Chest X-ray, AP view. Patient: 17 years old, sex F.
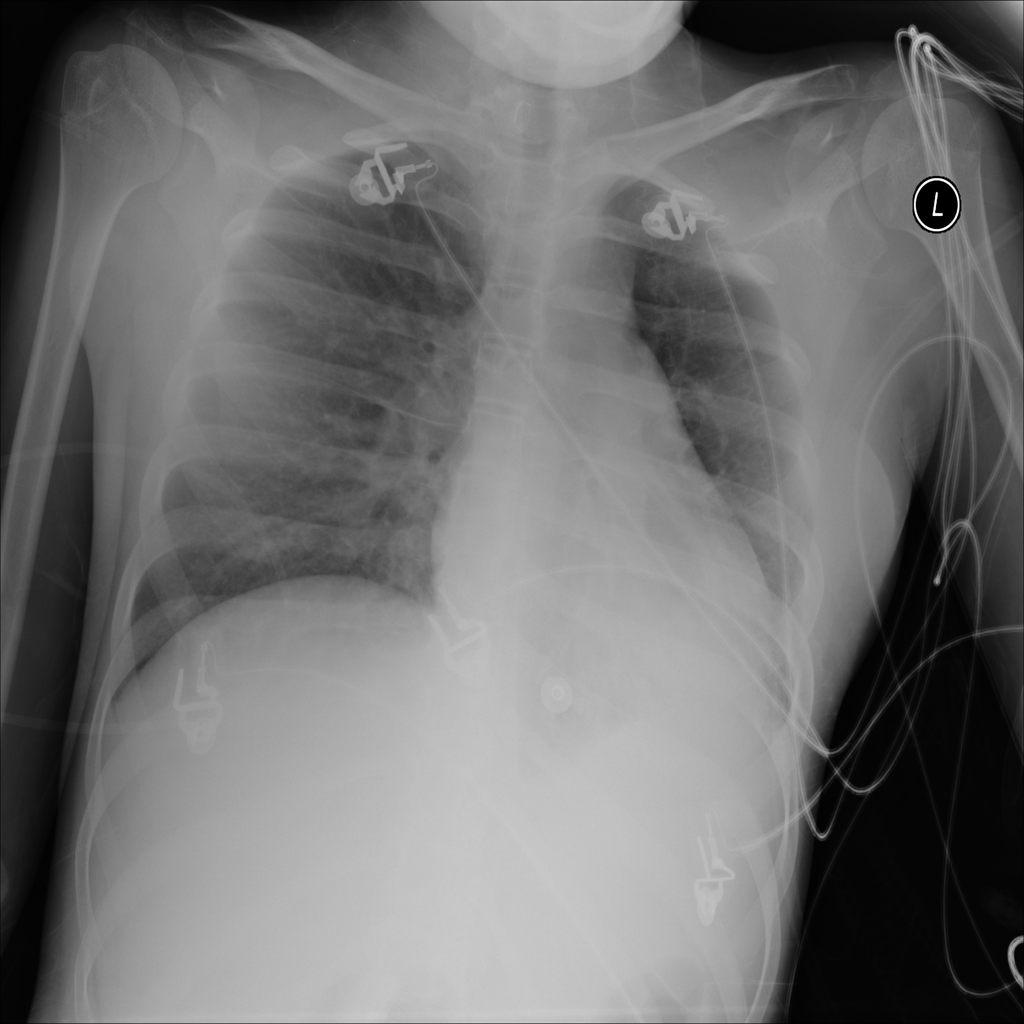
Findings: Infiltration